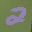
Label: 2